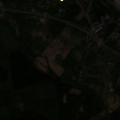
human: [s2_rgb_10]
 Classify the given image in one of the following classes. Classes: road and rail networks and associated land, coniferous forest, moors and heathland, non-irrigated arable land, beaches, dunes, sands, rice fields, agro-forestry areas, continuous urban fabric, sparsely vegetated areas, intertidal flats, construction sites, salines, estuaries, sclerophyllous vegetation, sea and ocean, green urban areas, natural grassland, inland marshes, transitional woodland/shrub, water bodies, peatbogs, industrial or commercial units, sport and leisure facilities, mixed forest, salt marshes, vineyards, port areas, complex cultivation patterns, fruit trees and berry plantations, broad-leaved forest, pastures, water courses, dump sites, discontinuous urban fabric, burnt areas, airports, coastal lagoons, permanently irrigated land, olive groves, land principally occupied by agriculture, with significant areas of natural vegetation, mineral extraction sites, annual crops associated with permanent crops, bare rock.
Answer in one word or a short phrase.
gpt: discontinuous urban fabric, land principally occupied by agriculture, with significant areas of natural vegetation, coniferous forest, mixed forest, transitional woodland/shrub